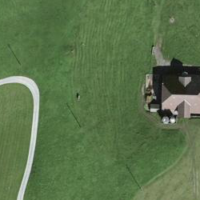
EUNIS habitat code: 24
Species observed at this site:
Saxifraga rotundifolia
Corvus corone
Troglodytes troglodytes
Fringilla coelebs
Passer domesticus
Buteo buteo
Veronica serpyllifolia
Sylvia atricapilla
Silene dioica
Lamium galeobdolon
Turdus merula
Coenonympha pamphilus
Pararge aegeria
Vanessa cardui
Erithacus rubecula
Gryllus campestris
Pica pica
Phoenicurus ochruros
Aglais urticae
Motacilla alba
Delichon urbicum
Periparus ater